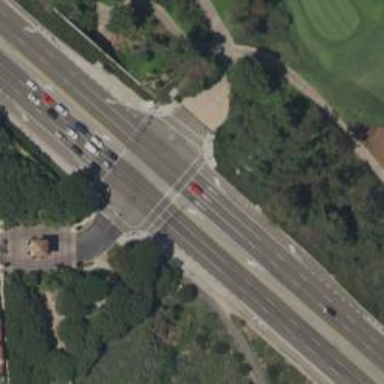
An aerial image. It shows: Crossing on cycleway.